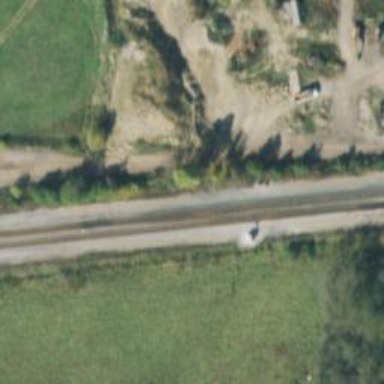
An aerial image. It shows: Outdoor signal box located at the railway.